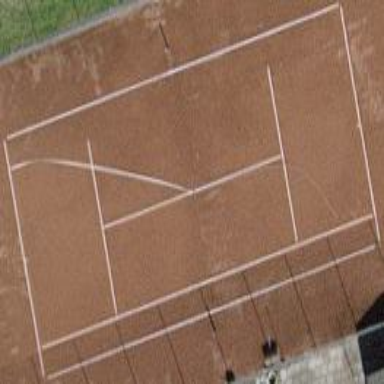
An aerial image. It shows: Tennis pitch with clay surface for leisure sports.